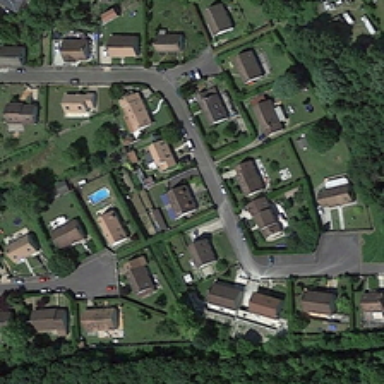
Many buildings and green trees are in a medium residential area .